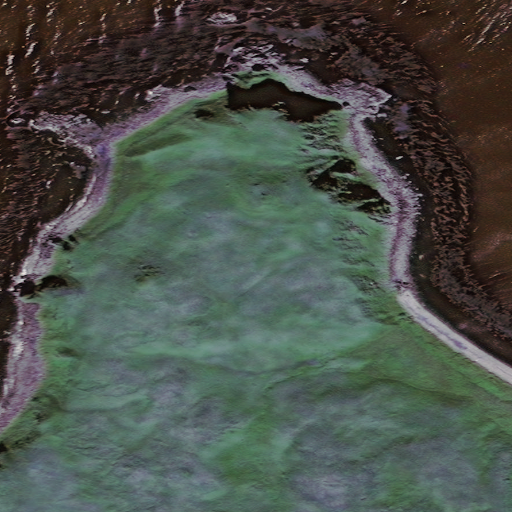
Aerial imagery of cape in Alaska named Qawa-chunguxtan containing only unknown